Question: This is what I get when I click on the OK button.

But I would like to disable the two buttons while the 'run_action()' is still running and finally reset the 'bar' to 0.
This is my current code:
'''
import sys
import time
from PySide6.QtCore import QThread, Signal
from PySide6.QtWidgets import (
QApplication,
QHBoxLayout,
QProgressBar,
QPushButton,
QWidget,
)
class External(QThread):
progressChanged = Signal(int)
def run(self):
progress = 0
while progress < 100:
progress += 10
time.sleep(1)
self.progressChanged.emit(progress)
class Window(QWidget):
"""The main application Window."""
def __init__(self):
super().__init__()
self.setWindowTitle("Example")
self.layout = QHBoxLayout()
self.layout.setContentsMargins(6, 6, 6, 6)
self.bar = QProgressBar()
self.bar.setTextVisible(False)
self.bar.setValue(0)
self.layout.addWidget(self.bar)
self.cancel_btn = QPushButton("Cancel")
self.cancel_btn.clicked.connect(self.close)
self.layout.addWidget(self.cancel_btn)
self.ok_btn = QPushButton("OK")
self.ok_btn.clicked.connect(self.run_action)
self.layout.addWidget(self.ok_btn)
self.setLayout(self.layout)
def run_action(self):
self.ok_btn.setEnabled(False)
self.cancel_btn.setEnabled(False)
self.calc = External()
self.calc.progressChanged.connect(self.onProgressChanged)
self.calc.start()
self.cancel_btn.setEnabled(True)
self.ok_btn.setEnabled(True)
self.bar.setValue(0)
def onProgressChanged(self, value):
self.bar.setValue(value)
if __name__ == "__main__":
app = QApplication(sys.argv)
window = Window()
window.show()
sys.exit(app.exec_())
'''
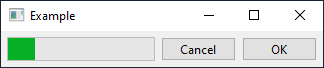
Answer: > void QThread::'finished'()This signal is emitted from the associated thread right before it finishes executing.When this signal is emitted, the event loop has already stopped running.
No more events will be processed in the thread, except for deferred deletion events.
This signal can be connected to QObject::deleteLater(), to free objects in that thread.
'''
import sys
#import time
#from PySide6.QtCore import QThread, Signal
from PyQt5.QtCore import QThread, pyqtSignal
#from PySide6.QtWidgets import (
from PyQt5.QtWidgets import (
QApplication,
QHBoxLayout,
QProgressBar,
QPushButton,
QWidget,
)
class External(QThread):
# progressChanged = Signal(int)
progressChanged = pyqtSignal(int)
def run(self):
progress = 0
while progress <= 100:
self.progressChanged.emit(progress)
self.msleep(500)
progress += 10
class Window(QWidget):
"""The main application Window."""
def __init__(self):
super().__init__()
self.setWindowTitle("Example")
self.layout = QHBoxLayout()
self.layout.setContentsMargins(6, 6, 6, 6)
self.bar = QProgressBar()
self.bar.setTextVisible(False)
self.bar.setValue(0)
self.layout.addWidget(self.bar)
self.cancel_btn = QPushButton("Cancel")
self.cancel_btn.clicked.connect(self.close)
self.layout.addWidget(self.cancel_btn)
self.ok_btn = QPushButton("OK")
self.ok_btn.clicked.connect(self.run_action)
self.layout.addWidget(self.ok_btn)
self.setLayout(self.layout)
def run_action(self):
self.ok_btn.setEnabled(False)
self.cancel_btn.setEnabled(False)
self.calc = External()
self.calc.progressChanged.connect(self.onProgressChanged)
self.calc.finished.connect(self.onFinished) # +++
self.calc.start()
# self.cancel_btn.setEnabled(True)
# self.ok_btn.setEnabled(True)
# self.bar.setValue(0)
def onProgressChanged(self, value):
self.bar.setValue(value)
def onFinished(self): # +++
self.cancel_btn.setEnabled(True)
self.ok_btn.setEnabled(True)
self.bar.setValue(0)
if __name__ == "__main__":
app = QApplication(sys.argv)
window = Window()
window.show()
sys.exit(app.exec_())
'''
<URL>